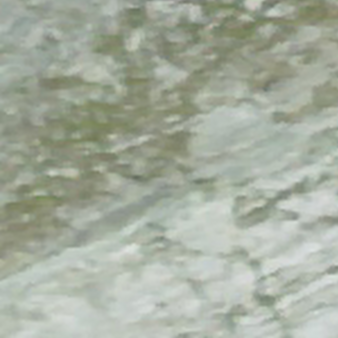
Label: other